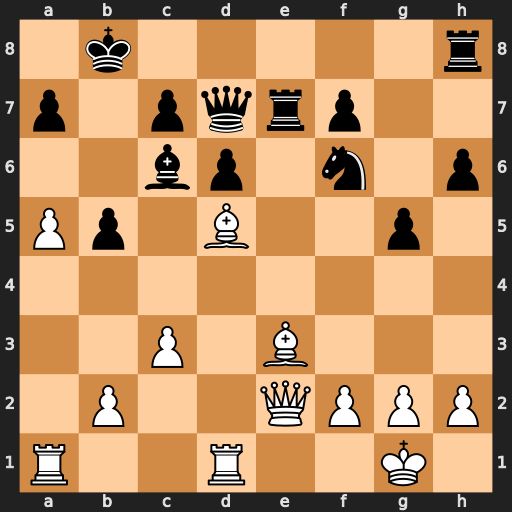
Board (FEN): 1k5r/p1pqrp2/2bp1n1p/Pp1B2p1/8/2P1B3/1P2QPPP/R2R2K1
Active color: w
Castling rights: -
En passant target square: -
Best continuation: Bxc6 Qxc6 Bxa7+ Kxa7 Qxe7